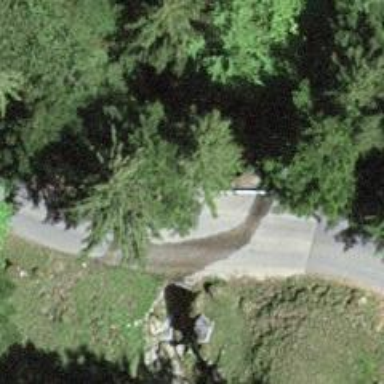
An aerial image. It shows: Culvert tunnel.